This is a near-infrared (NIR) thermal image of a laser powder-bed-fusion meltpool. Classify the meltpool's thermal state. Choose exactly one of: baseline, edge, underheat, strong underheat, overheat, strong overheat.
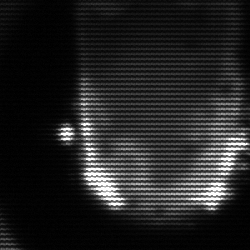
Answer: baseline